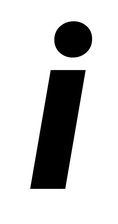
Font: Roboto-Italic_Condensed_Black_Italic